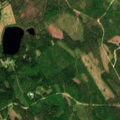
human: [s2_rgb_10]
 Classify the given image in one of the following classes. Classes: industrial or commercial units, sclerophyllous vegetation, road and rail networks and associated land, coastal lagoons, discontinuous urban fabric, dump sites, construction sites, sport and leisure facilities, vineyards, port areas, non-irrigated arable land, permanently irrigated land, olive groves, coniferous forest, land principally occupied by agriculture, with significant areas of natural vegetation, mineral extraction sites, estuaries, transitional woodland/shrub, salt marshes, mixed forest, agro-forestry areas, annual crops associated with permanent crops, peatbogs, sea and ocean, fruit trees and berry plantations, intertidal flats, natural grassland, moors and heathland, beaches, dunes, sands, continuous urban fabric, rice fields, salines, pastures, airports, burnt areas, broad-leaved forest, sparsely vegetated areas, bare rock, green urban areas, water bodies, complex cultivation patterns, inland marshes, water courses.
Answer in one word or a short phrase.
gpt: coniferous forest, mixed forest